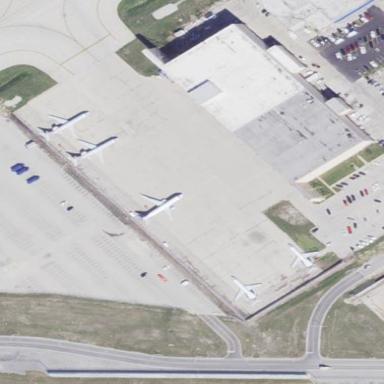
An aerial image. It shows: Apron at the airport.